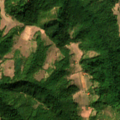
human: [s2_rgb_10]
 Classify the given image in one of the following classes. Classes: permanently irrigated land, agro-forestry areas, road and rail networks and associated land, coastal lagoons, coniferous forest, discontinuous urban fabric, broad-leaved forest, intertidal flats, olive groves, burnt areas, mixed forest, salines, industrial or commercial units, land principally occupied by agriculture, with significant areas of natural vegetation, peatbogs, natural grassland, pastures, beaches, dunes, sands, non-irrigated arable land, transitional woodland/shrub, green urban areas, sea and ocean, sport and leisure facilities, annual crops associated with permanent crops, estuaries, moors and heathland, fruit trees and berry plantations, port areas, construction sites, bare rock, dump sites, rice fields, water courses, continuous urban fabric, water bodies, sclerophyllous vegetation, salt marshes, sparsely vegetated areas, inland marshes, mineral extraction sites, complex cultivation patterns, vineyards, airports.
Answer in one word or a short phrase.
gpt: pastures, broad-leaved forest